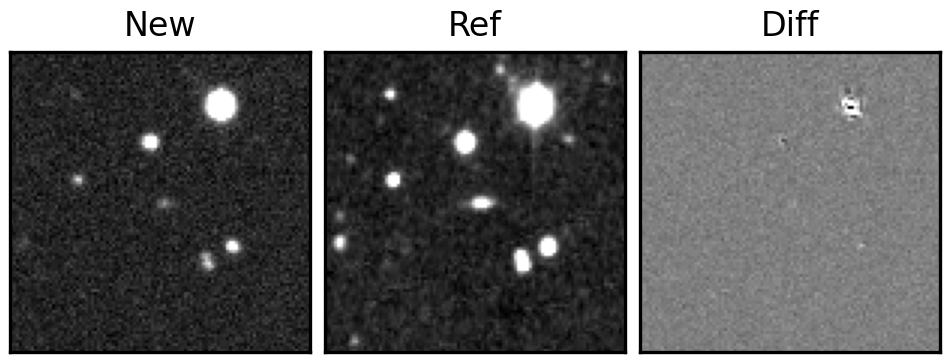
Label: real